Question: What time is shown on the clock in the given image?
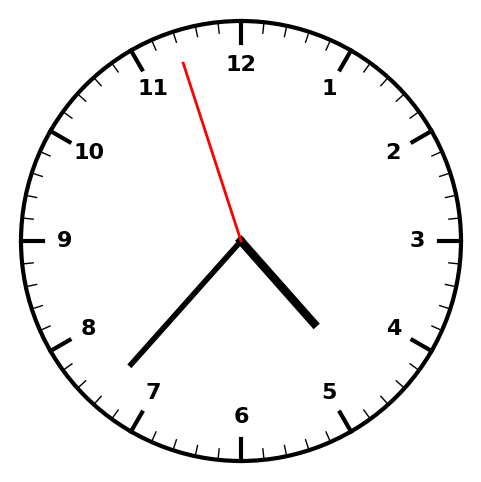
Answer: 04:36:57